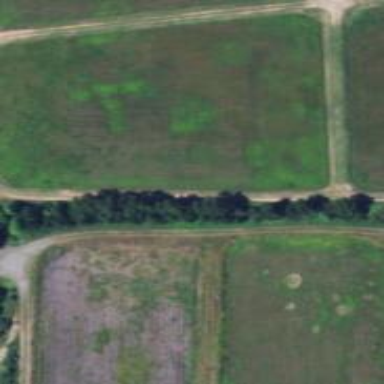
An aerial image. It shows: Farmland where cranberries are grown.